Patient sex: M
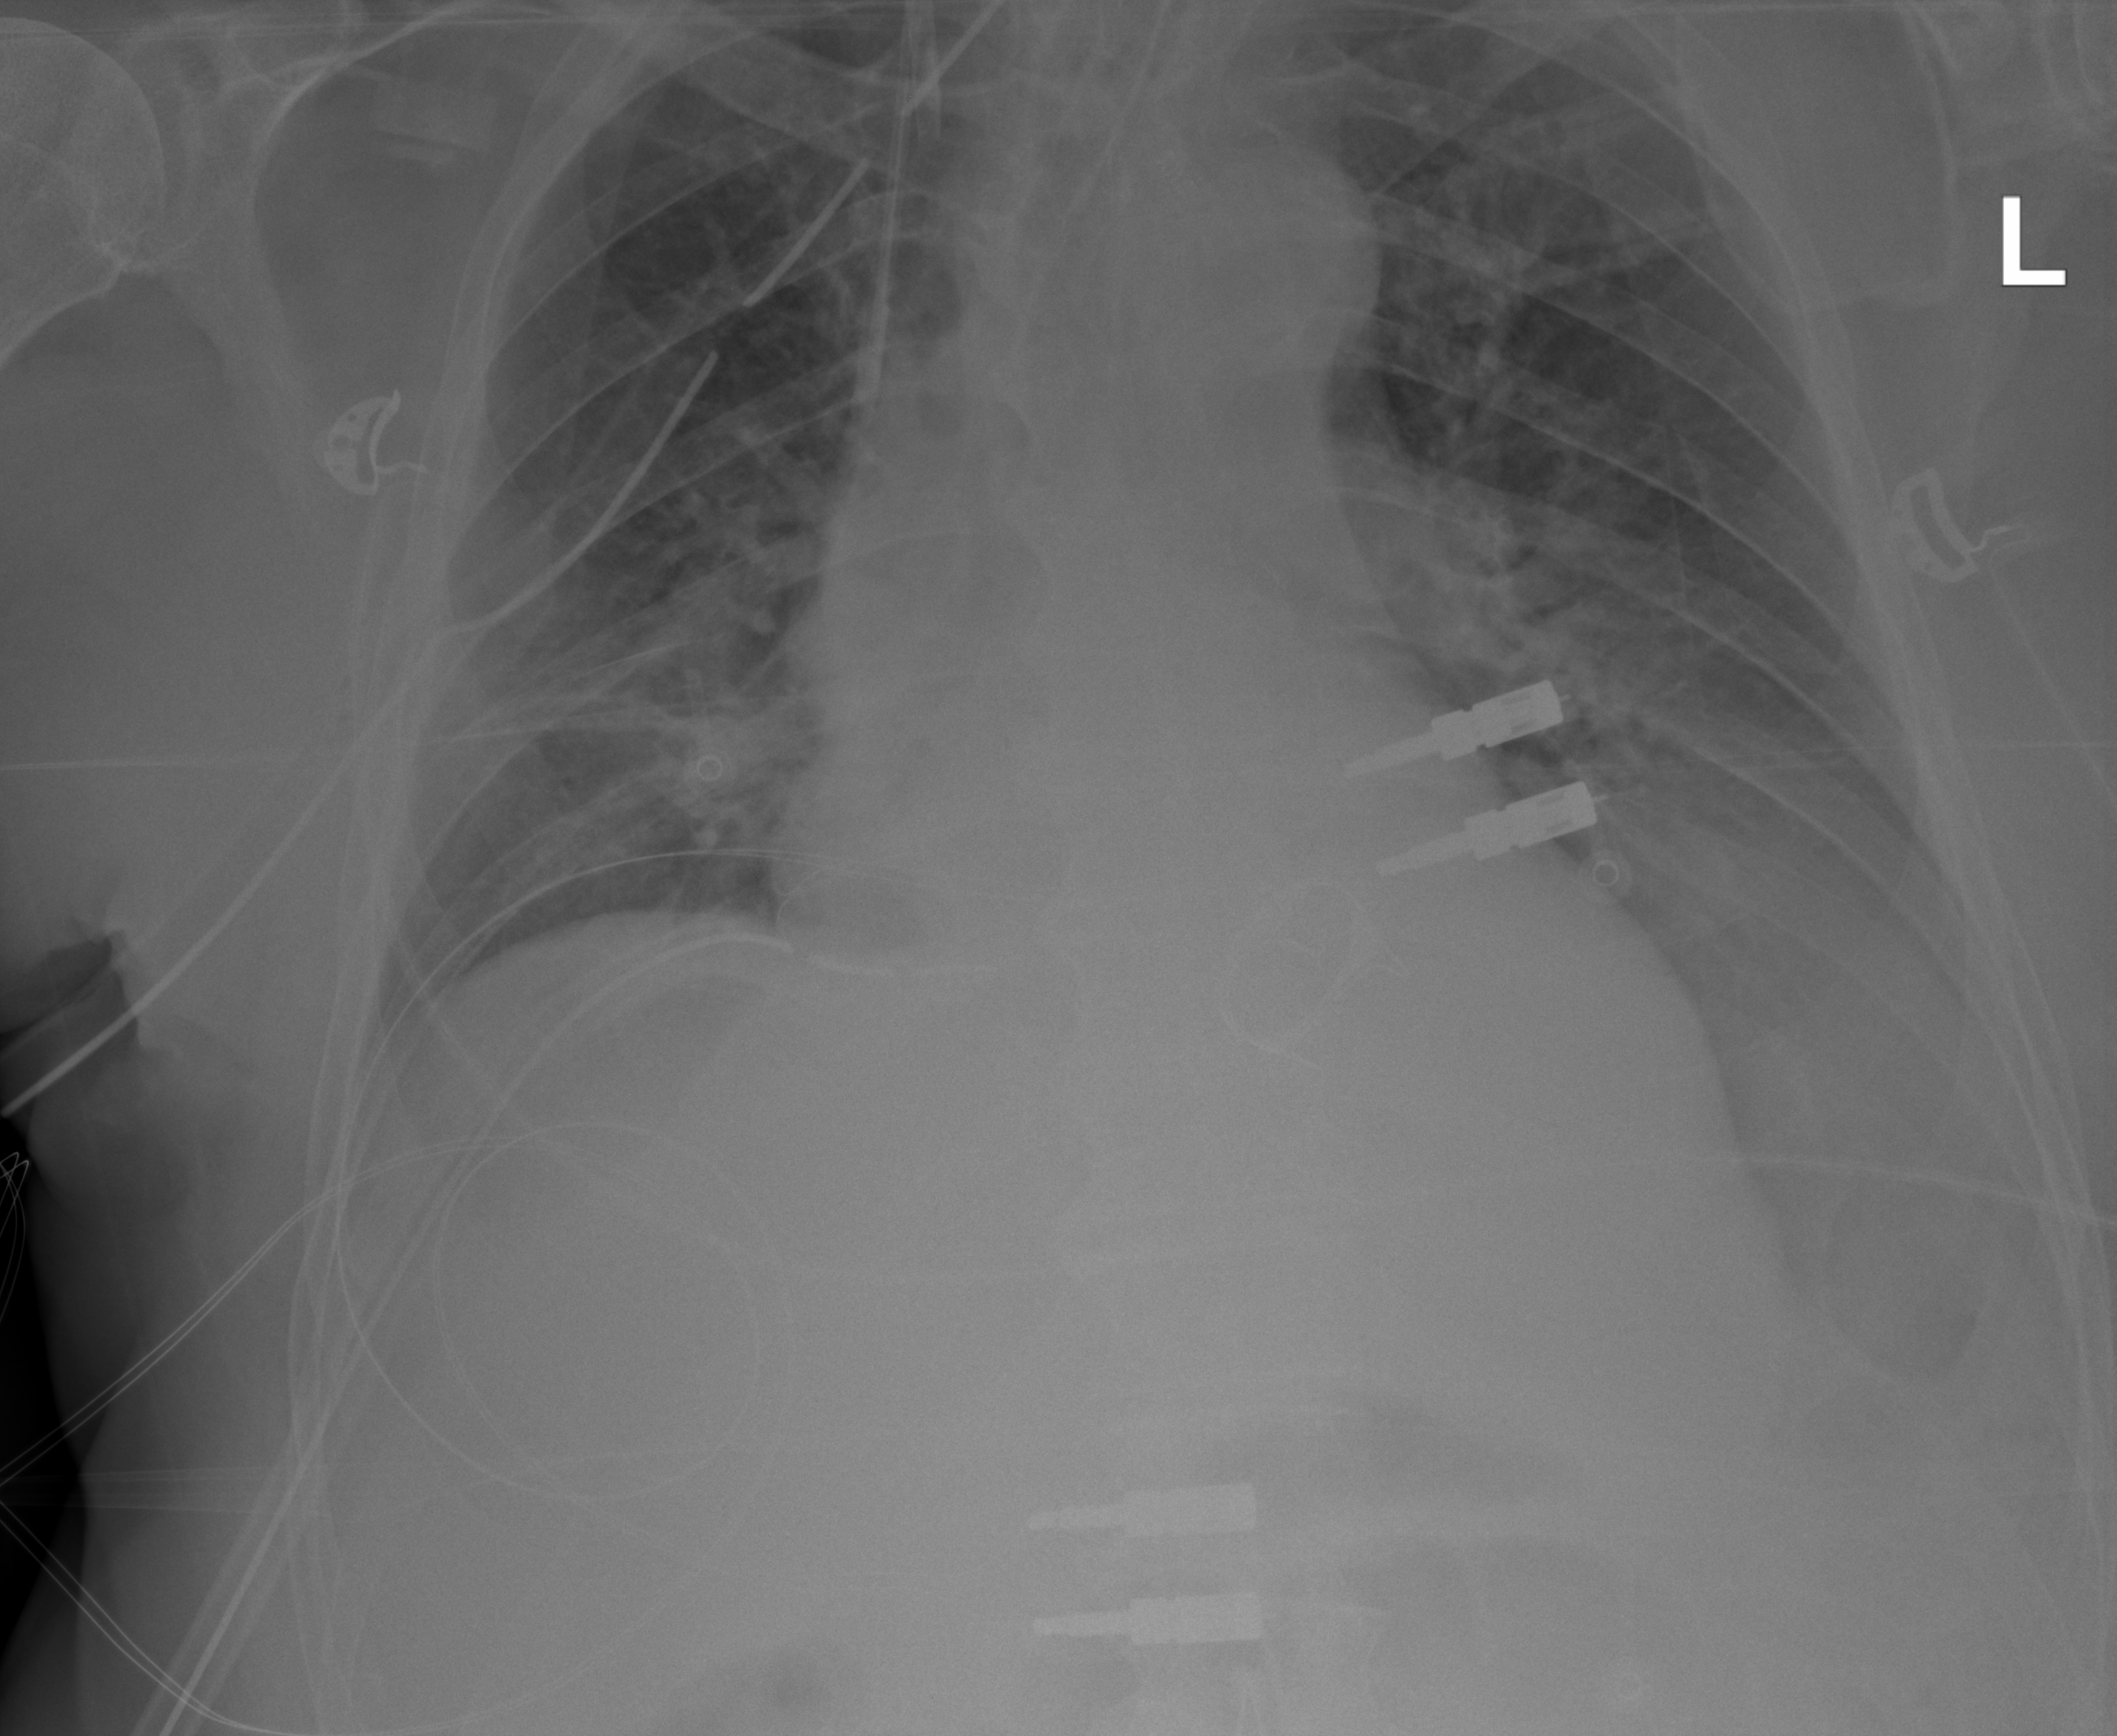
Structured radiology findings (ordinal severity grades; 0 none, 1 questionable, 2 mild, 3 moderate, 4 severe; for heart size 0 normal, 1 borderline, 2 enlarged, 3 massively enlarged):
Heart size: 2
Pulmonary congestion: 2
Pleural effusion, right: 1
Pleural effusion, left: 3
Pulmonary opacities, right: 0
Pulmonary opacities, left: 0
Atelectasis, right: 2
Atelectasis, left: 2